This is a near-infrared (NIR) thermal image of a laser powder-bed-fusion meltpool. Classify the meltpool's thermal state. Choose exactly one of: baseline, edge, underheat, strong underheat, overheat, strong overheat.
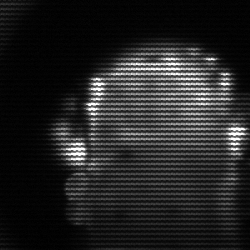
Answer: baseline